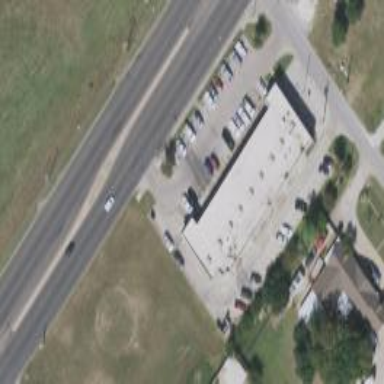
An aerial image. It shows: Retail building.